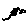
Label: bird